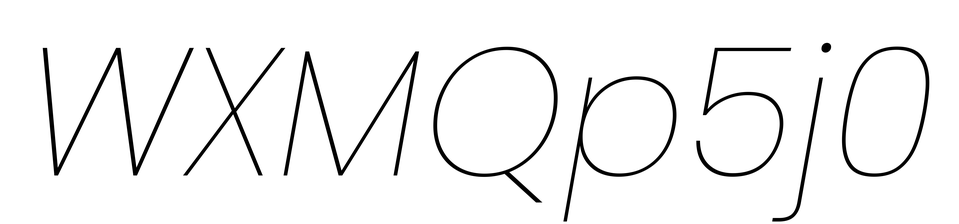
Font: Poppins-ThinItalic